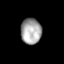
Tissue: skin
Cell type: Others
Senescence score: 0.764
Nuclear area (px): 526
Mean DAPI intensity: 163.869